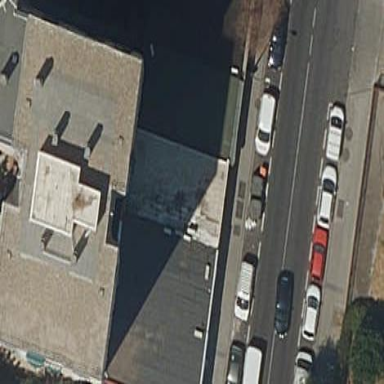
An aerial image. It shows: Retail building.